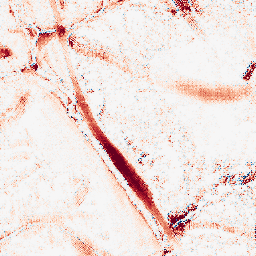
Category: morphological
Decomposition family: morphological_ellipse
Decomposition parameters: operation: opening
width: 30
height: 30
Upsampling method: regularized
Upsampling parameters: scale: 2
lambda_reg: 0.1
Upsampling scale: 2